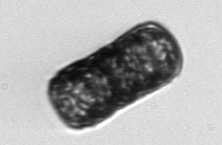
Label: Paralia_sulcata